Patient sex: F
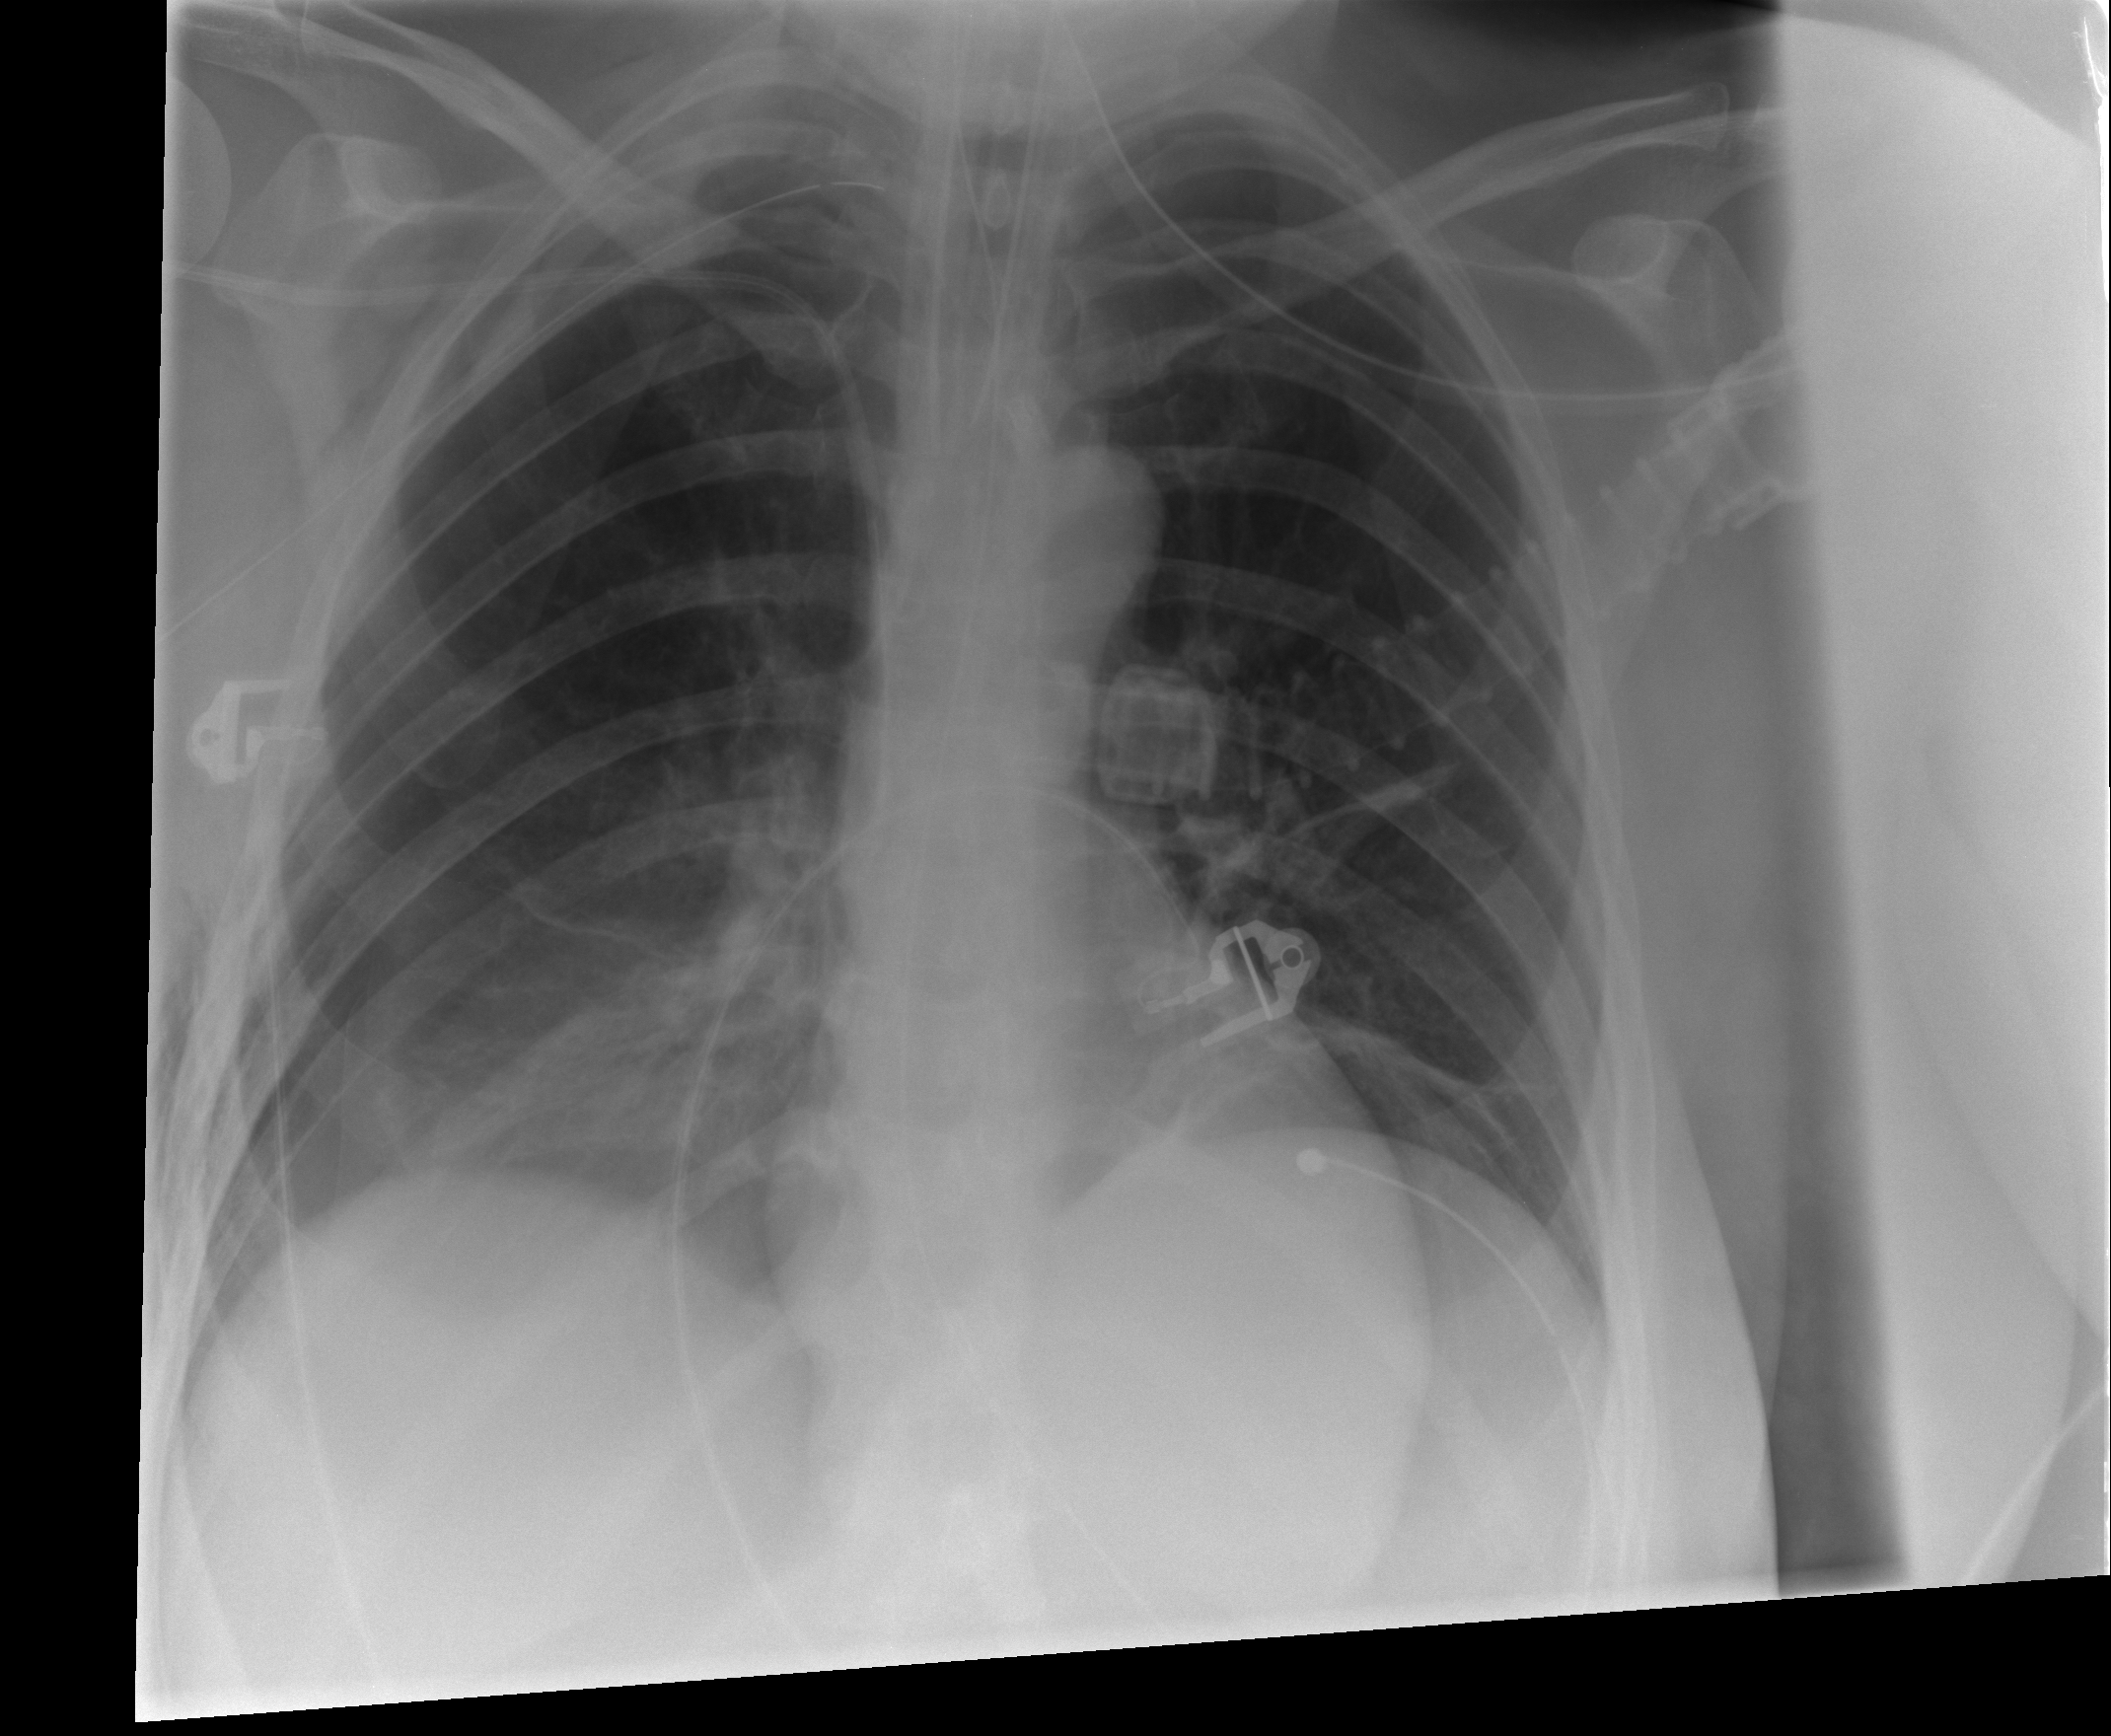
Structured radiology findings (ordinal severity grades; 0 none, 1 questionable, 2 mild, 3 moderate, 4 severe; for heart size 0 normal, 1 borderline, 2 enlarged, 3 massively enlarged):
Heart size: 0
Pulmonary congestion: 0
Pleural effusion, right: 0
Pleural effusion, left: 0
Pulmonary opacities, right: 2
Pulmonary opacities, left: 0
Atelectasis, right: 2
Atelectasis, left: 2